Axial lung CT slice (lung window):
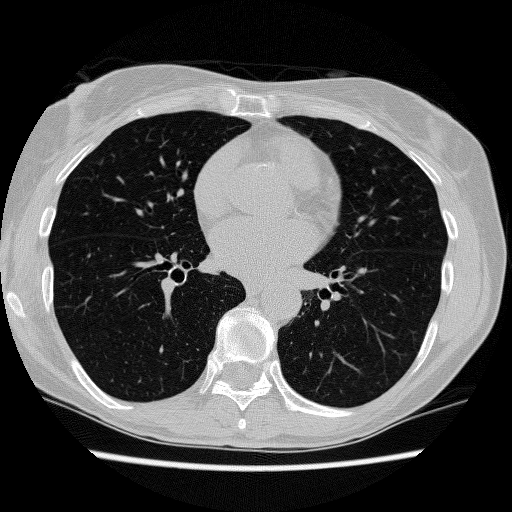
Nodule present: no